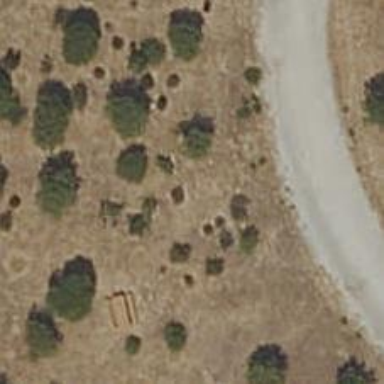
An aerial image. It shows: Picnic table located in leisure land area.